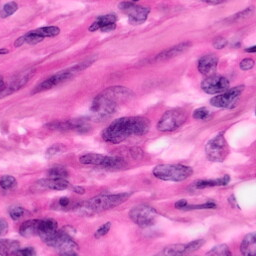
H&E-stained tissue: Pancreatic